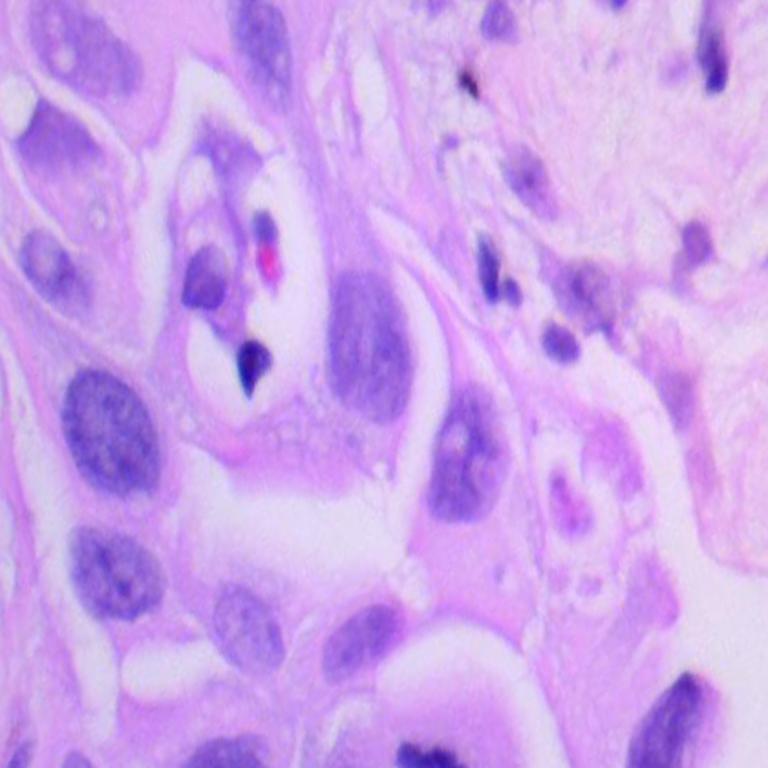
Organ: lung
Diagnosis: adenocarcinomas